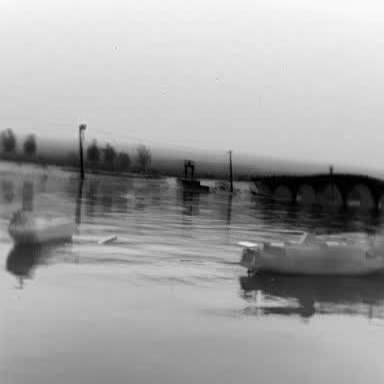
There is a liner in the infrared image.